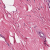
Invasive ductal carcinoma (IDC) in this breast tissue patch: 0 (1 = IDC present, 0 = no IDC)